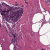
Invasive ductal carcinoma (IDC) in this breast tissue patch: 0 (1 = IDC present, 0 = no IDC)